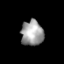
Tissue: prostate
Cell type: Endothelial cells
Senescence score: 0.2719
Nuclear area (px): 556
Mean DAPI intensity: 156.631